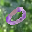
Label: 0